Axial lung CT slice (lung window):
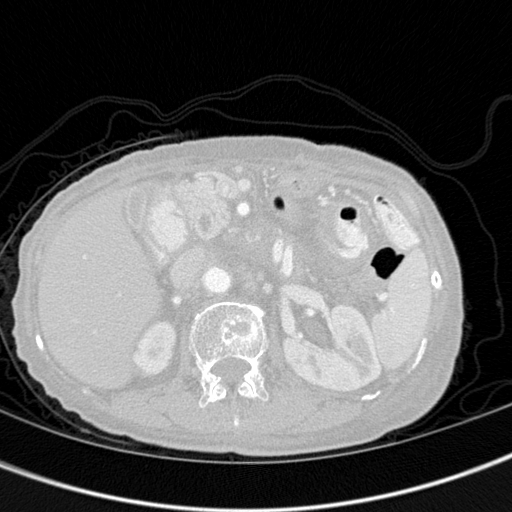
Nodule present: no